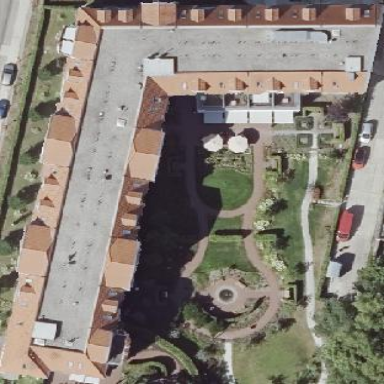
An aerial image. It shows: Apartment building with hipped roof.